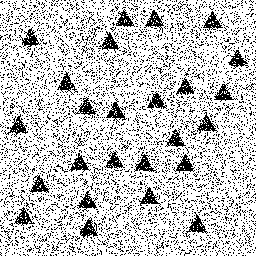
Squares: 0
Triangles: 25
Stars: 0
Total shapes: 25